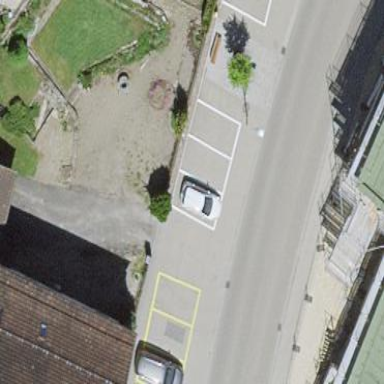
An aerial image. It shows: Parking available on the street side.